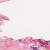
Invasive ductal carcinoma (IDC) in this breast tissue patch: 1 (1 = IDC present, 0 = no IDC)